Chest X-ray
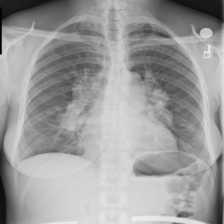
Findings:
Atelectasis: negative
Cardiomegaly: negative
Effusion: negative
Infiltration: negative
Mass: negative
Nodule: negative
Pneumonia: negative
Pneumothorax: negative
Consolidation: negative
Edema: negative
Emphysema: negative
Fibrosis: negative
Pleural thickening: positive
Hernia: negative